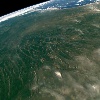
Label: land